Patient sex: M
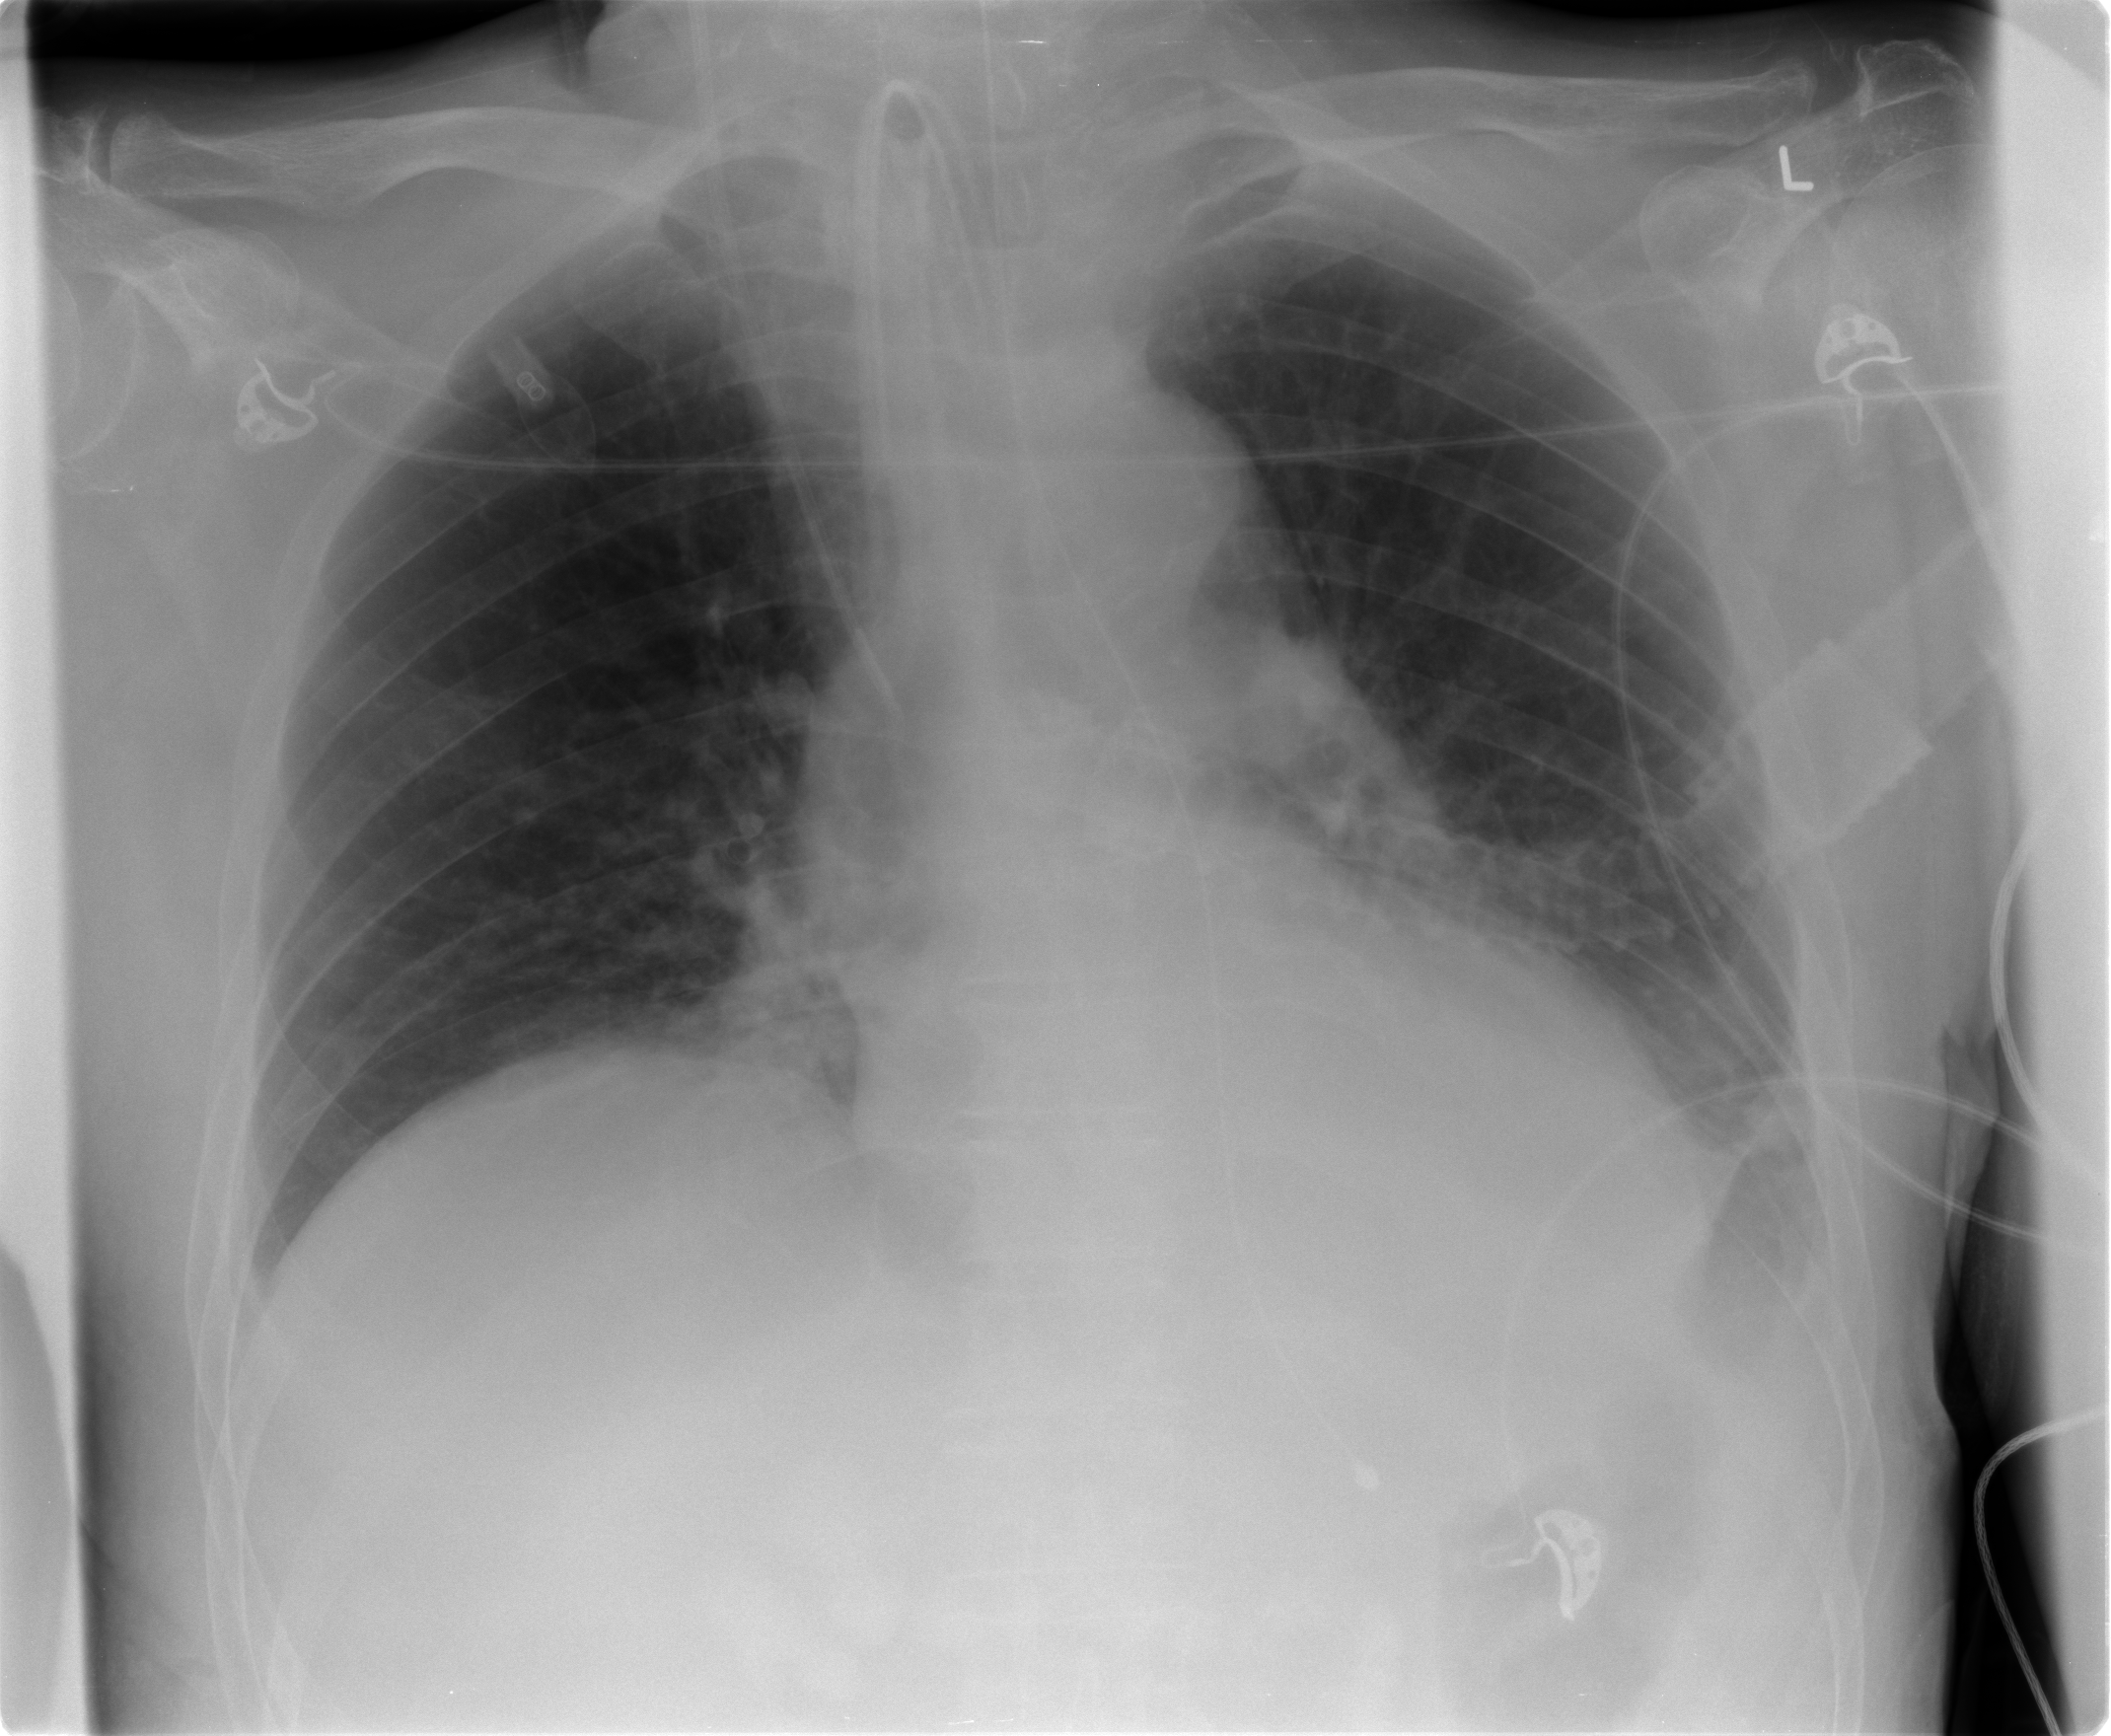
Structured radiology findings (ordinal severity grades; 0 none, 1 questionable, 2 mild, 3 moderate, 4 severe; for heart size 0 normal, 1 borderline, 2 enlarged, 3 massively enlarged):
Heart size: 1
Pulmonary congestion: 1
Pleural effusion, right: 0
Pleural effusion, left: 2
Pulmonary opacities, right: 0
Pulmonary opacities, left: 0
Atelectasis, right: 2
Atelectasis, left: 2